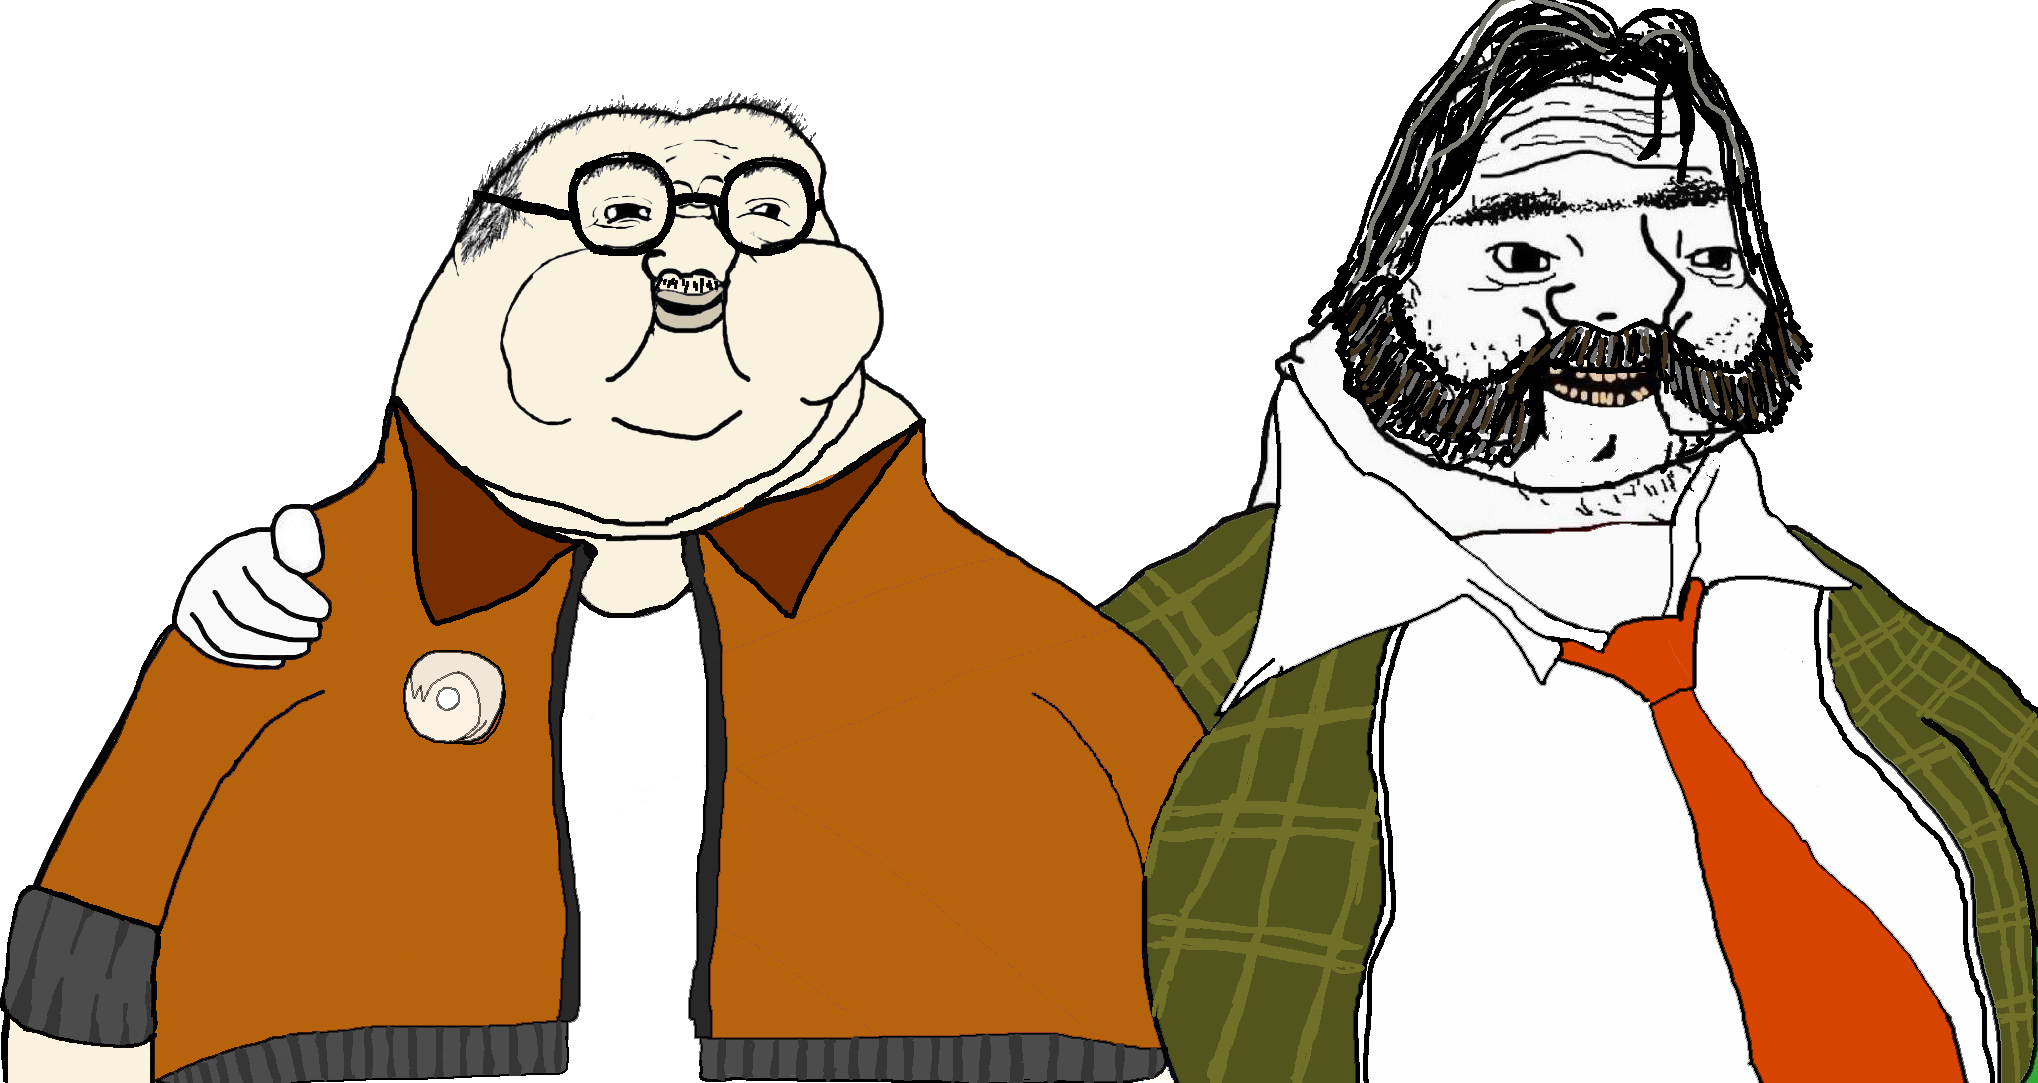
Label: 5_Brainlet